Field crop: tomato
Growth stage: 1
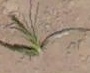
Species: cyperus